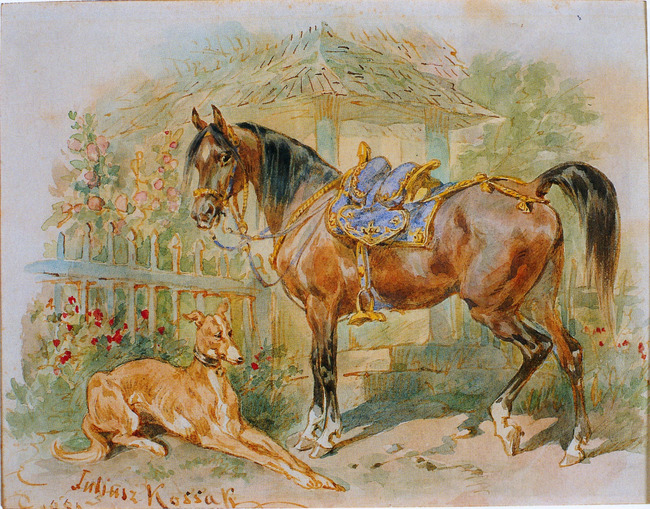
Title: Rustpauze voor een huis
Artist: Juliusz Kossak
Earliest date: 1891
Latest date: 1891
Genre: drawing
Keywords: animal painting (genre), horse, Arabian horse, stationary (of horses), saddle, bridle, dog, house